Interaction volume radius: 10 \u00c5
Interaction volume height: 30 \u00c5
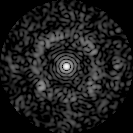
Disorder parameter: 0.7569